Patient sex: M
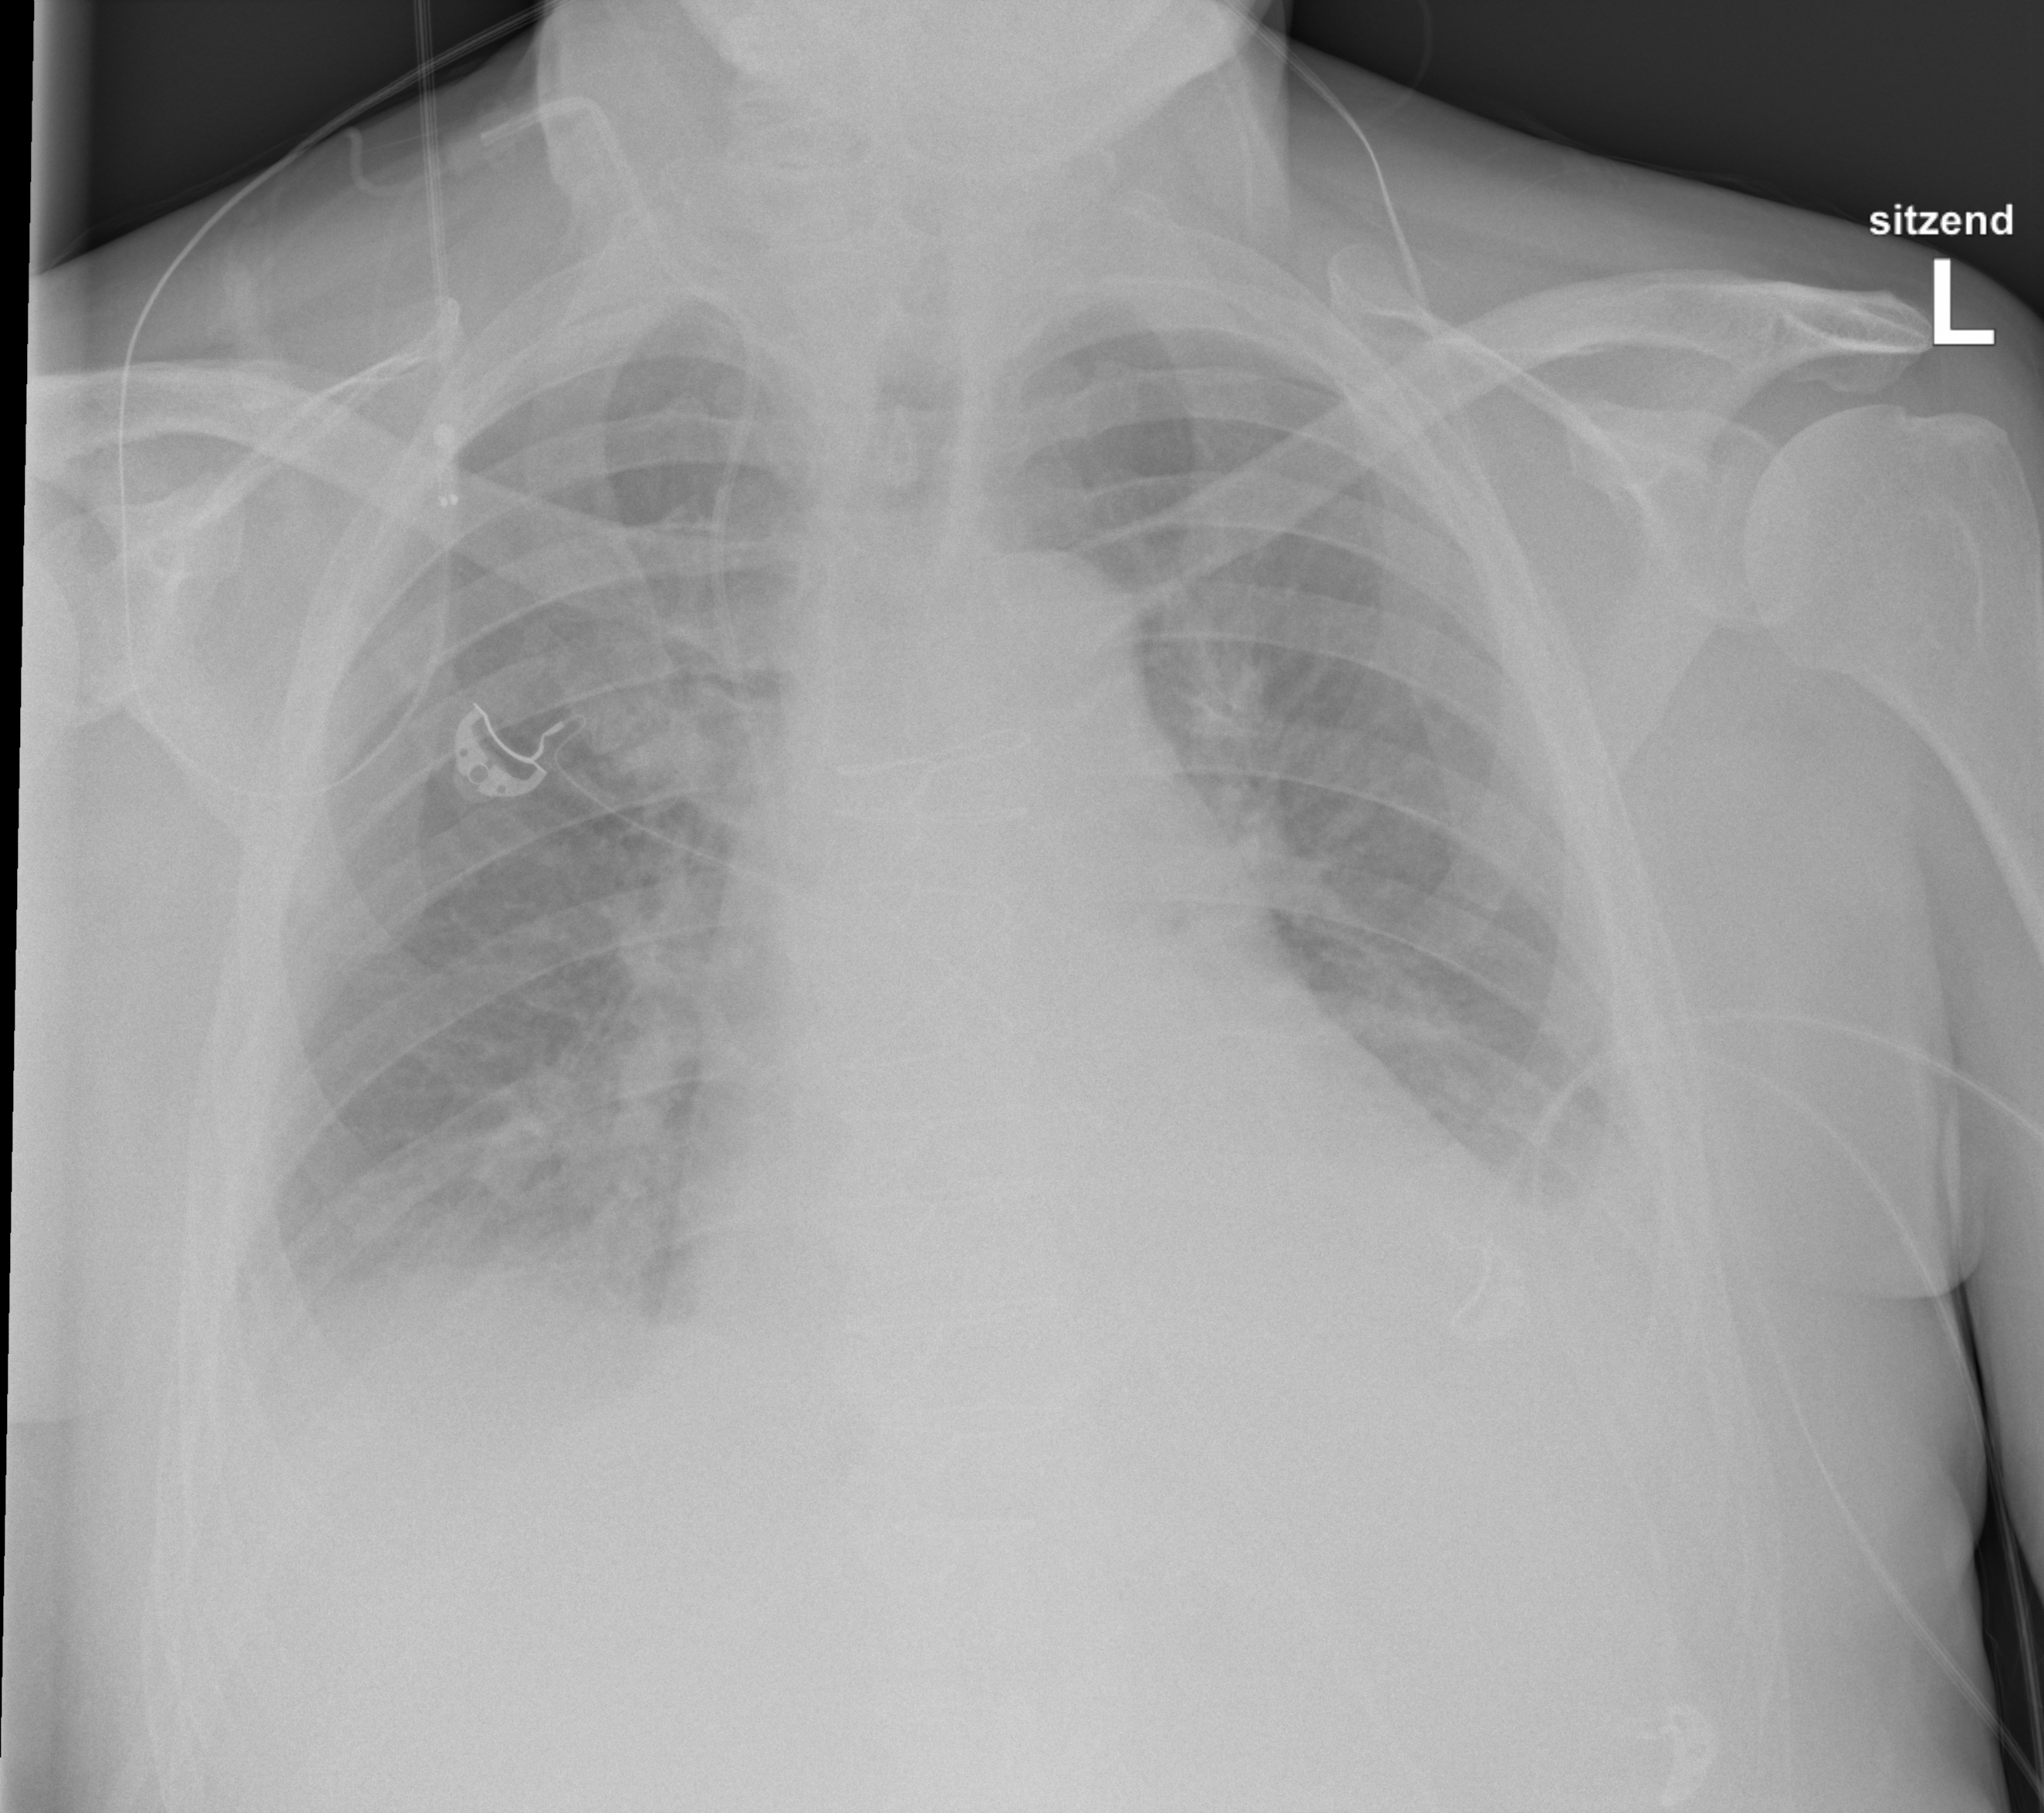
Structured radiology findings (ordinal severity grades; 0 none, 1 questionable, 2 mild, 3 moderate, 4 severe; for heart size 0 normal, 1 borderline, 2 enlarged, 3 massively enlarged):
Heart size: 2
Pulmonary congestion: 2
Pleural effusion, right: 2
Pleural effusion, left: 3
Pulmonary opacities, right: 2
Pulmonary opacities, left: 0
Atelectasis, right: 0
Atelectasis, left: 2